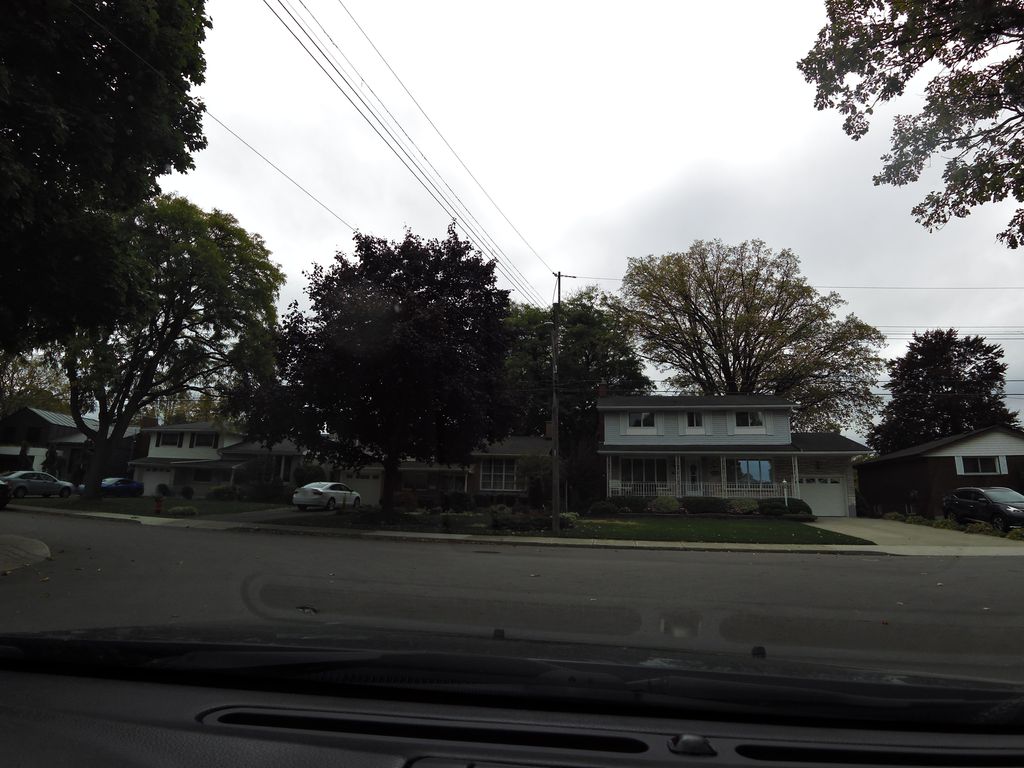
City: hamilton